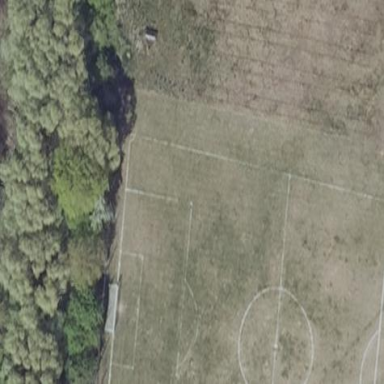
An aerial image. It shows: Soccer pitch designated for leisure and sports activities.